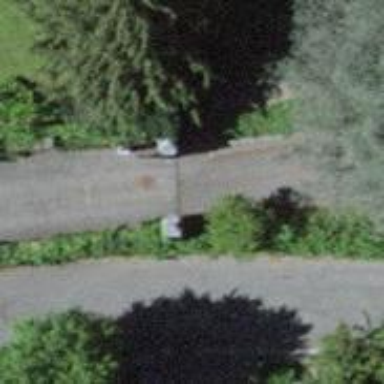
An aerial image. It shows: Gate.